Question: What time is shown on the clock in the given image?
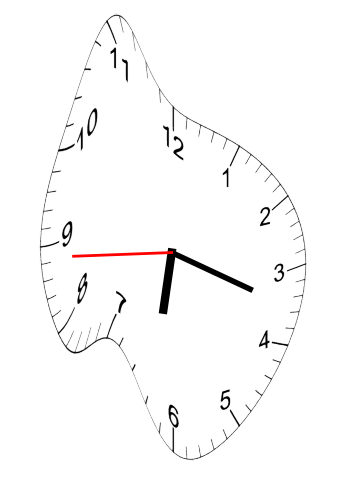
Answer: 06:17:44